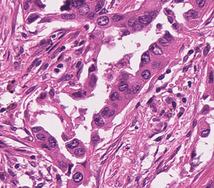
Tumor epithelial tissue: yes
Tumor-associated stroma tissue: yes
Normal tissue: no